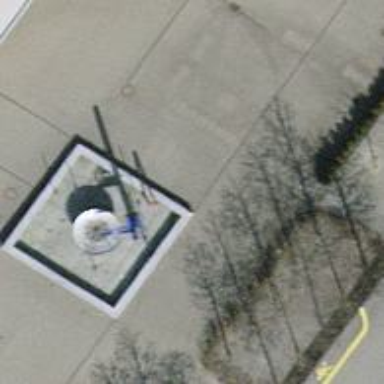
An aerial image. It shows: Fountain.